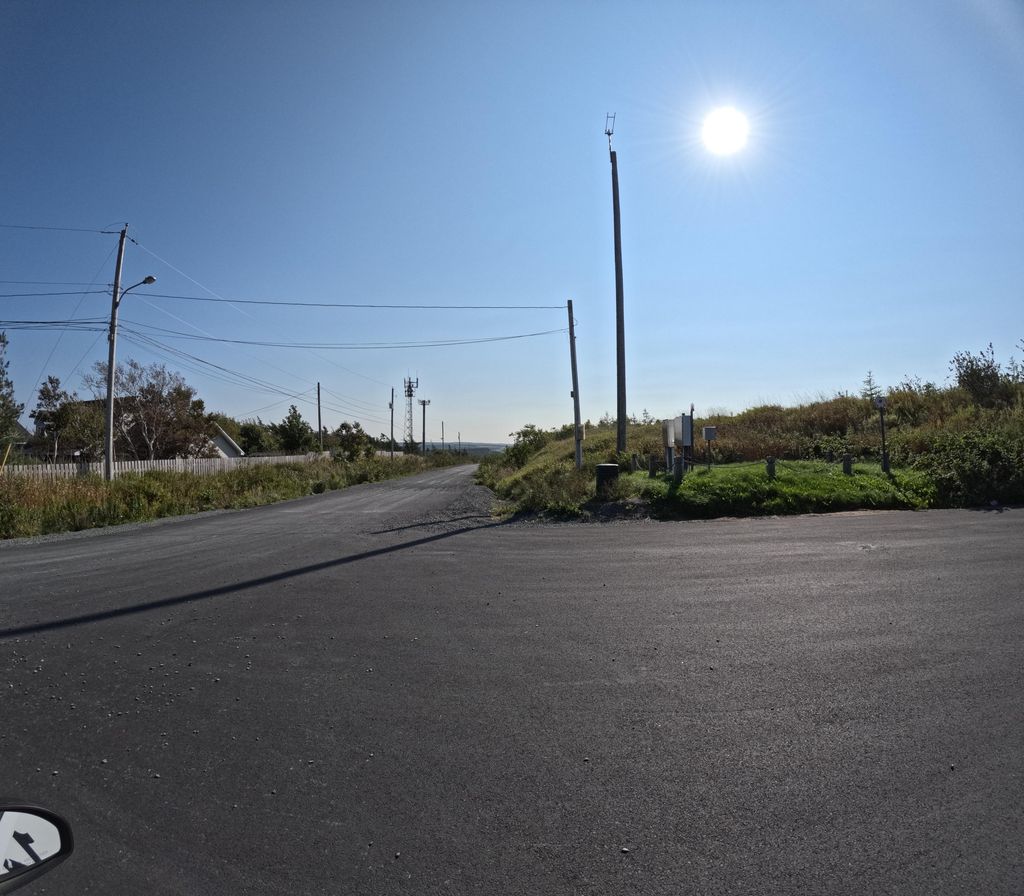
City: st_johns